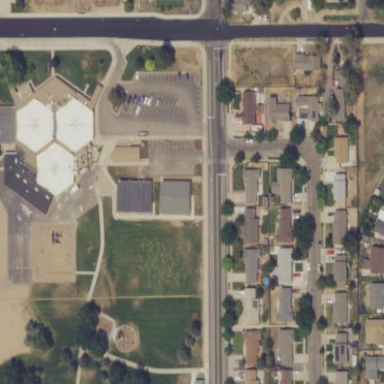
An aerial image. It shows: School.